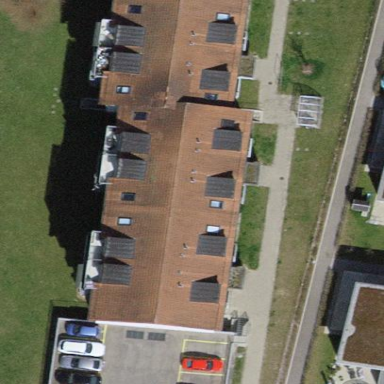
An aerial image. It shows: Building with tile roof.